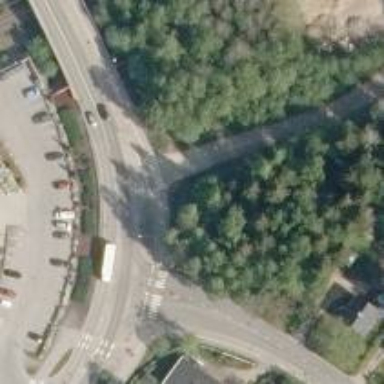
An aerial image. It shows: Road with "give way" sign.